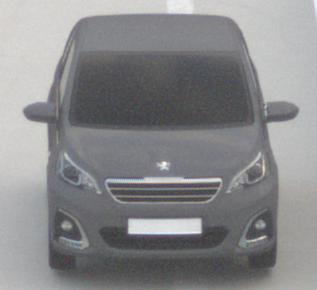
Make: Peugeot
Model: 108 1.0 VTi 68
Detailed model: 108
Model produced from: 2015/03
Model produced until: 2016/10
Doors: 3
Color: gray
Road condition: dry road
Daytime: morning or afternoon
Contrast: low contrast